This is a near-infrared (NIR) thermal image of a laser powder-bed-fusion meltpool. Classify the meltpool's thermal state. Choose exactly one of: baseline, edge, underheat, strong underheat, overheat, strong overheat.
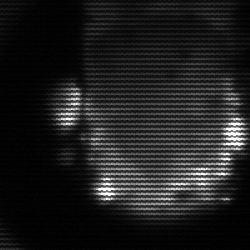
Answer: baseline